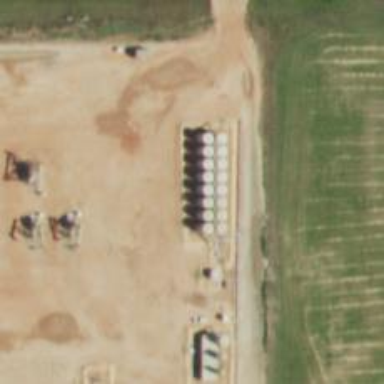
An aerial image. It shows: Storage tank that is man-made.